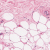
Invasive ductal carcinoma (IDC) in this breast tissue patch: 0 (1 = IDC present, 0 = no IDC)